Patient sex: F
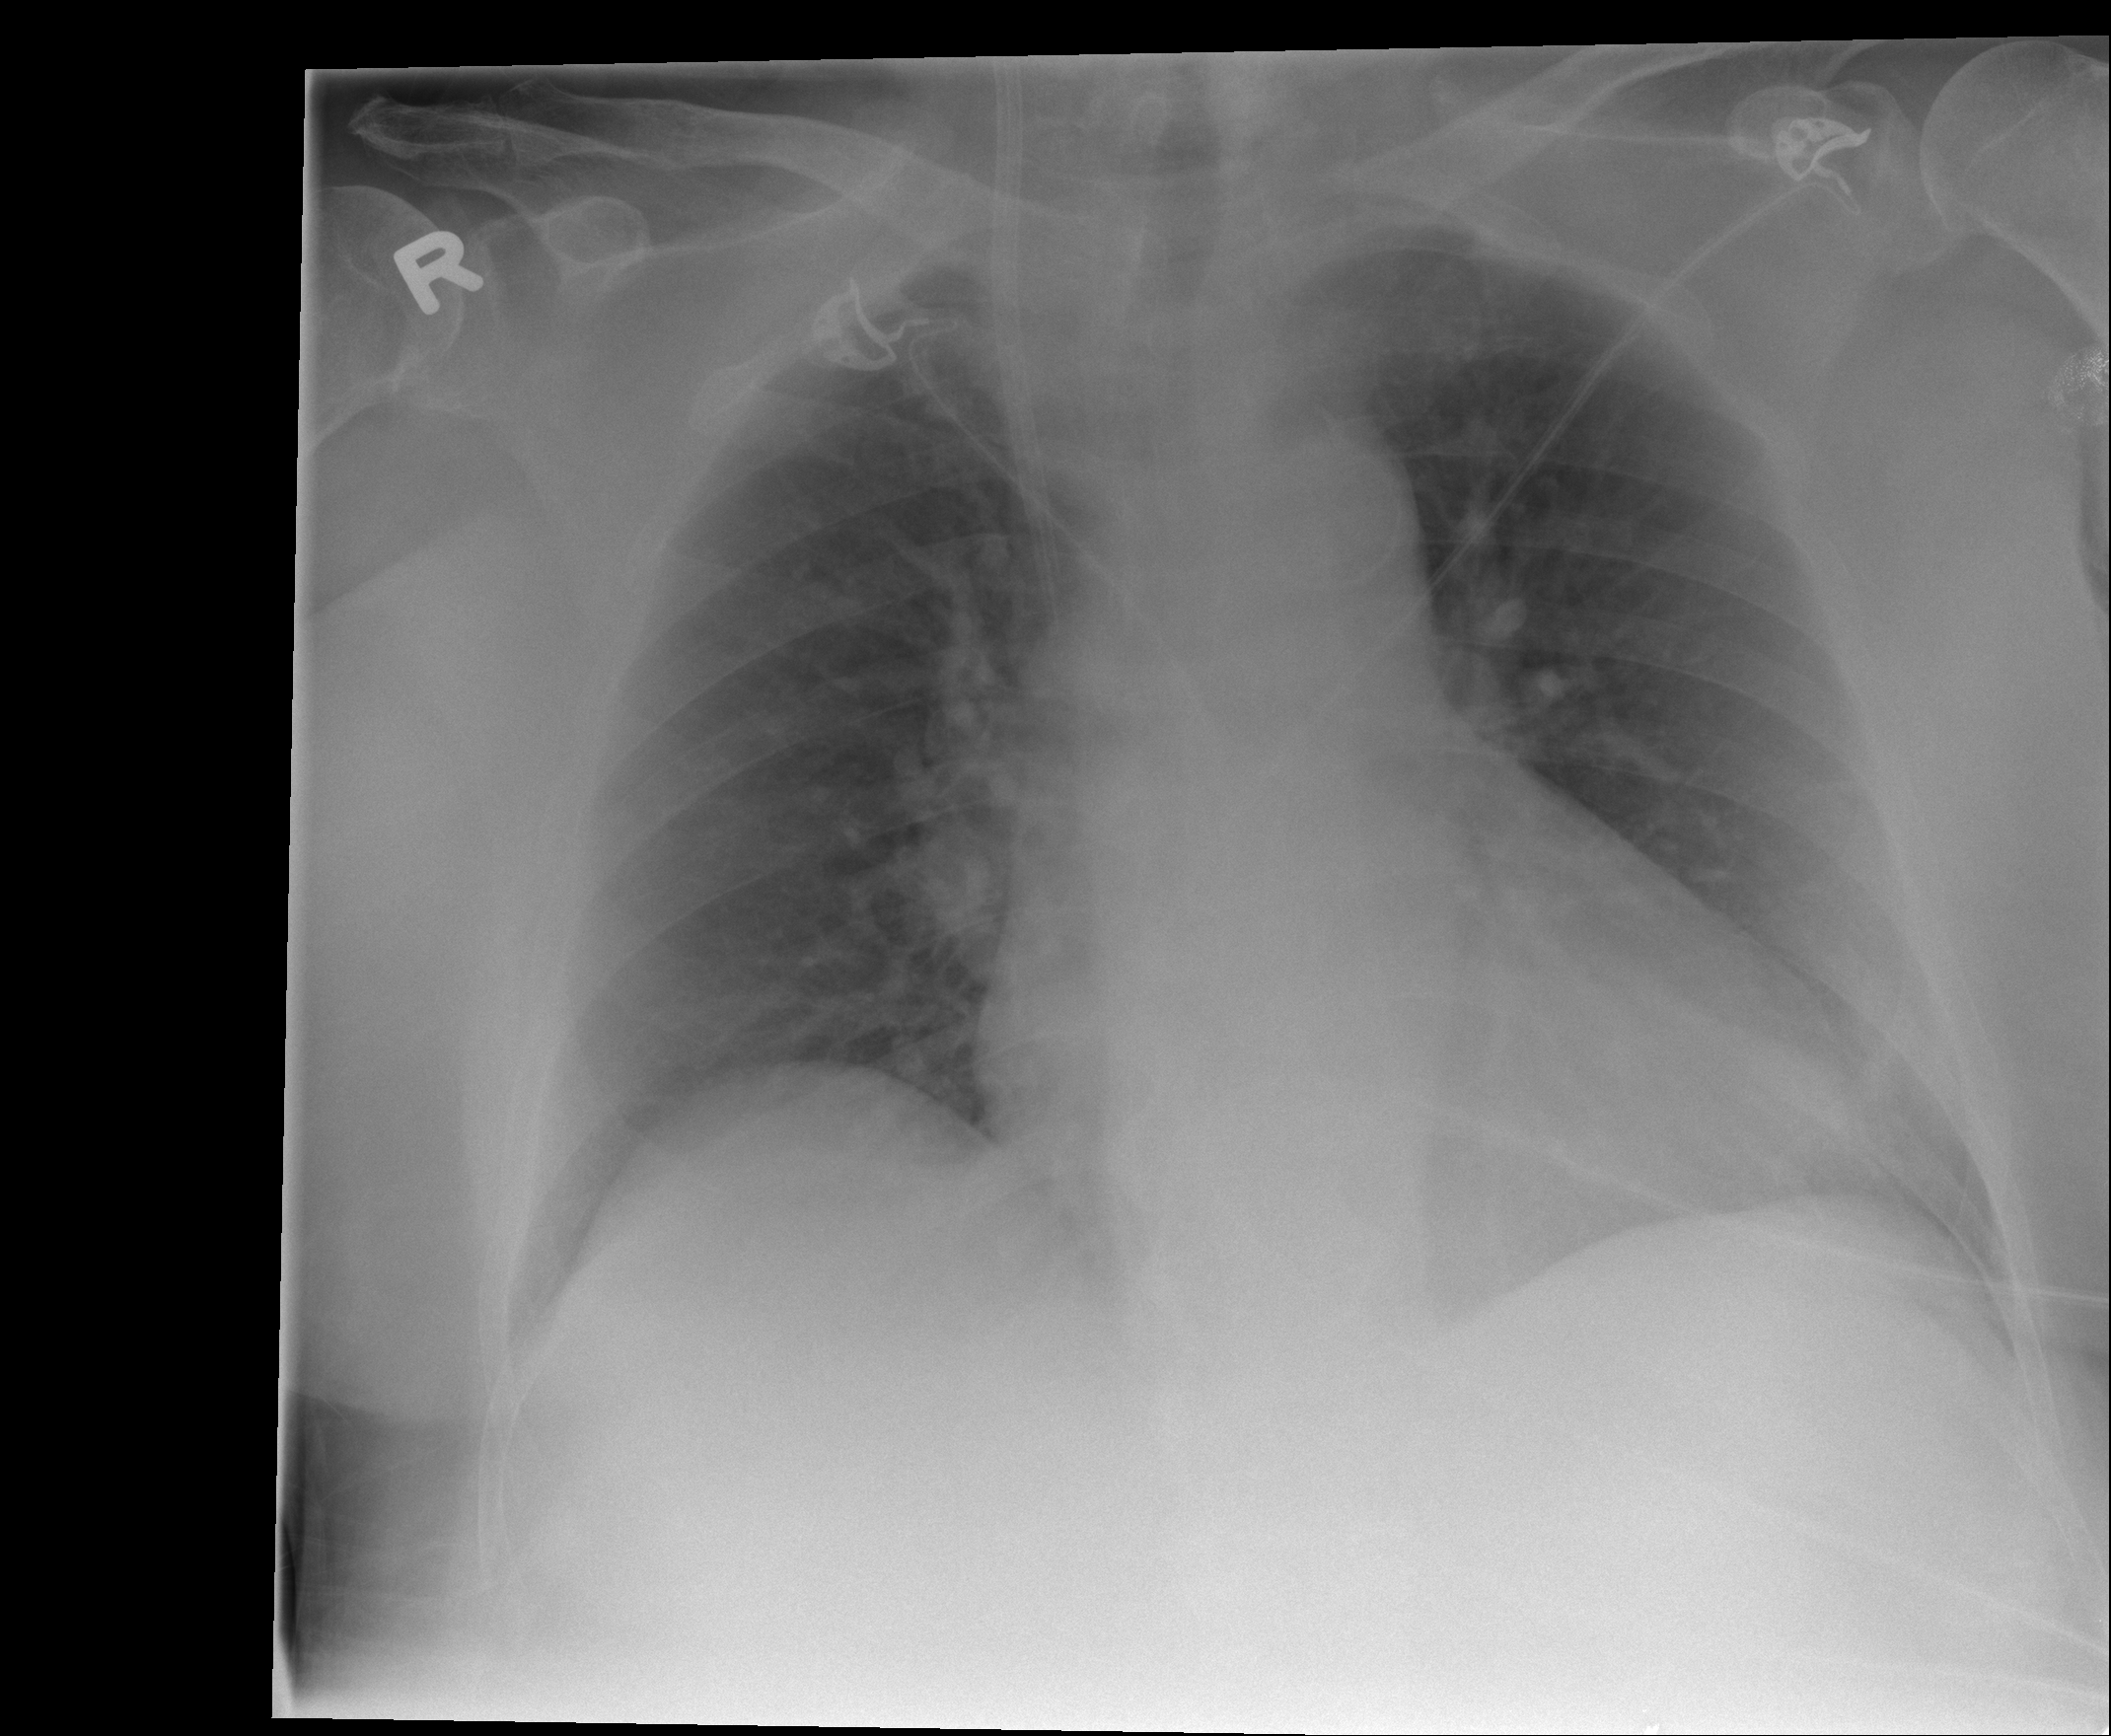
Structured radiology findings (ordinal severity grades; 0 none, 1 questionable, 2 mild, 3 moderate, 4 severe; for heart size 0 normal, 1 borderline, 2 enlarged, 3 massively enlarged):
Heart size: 2
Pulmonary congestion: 1
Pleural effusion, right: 0
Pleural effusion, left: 0
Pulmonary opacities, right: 0
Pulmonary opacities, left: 0
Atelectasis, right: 0
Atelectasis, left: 0